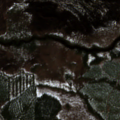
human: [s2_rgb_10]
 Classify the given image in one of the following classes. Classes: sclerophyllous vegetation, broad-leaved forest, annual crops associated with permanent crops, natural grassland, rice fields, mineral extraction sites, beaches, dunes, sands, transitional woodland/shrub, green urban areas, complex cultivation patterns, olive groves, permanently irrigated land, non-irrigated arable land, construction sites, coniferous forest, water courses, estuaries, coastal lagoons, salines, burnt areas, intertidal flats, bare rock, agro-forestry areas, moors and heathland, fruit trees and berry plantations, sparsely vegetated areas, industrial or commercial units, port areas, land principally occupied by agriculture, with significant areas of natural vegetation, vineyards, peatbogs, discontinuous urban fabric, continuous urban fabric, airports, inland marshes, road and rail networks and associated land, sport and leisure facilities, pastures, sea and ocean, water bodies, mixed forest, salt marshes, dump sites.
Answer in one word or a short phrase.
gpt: land principally occupied by agriculture, with significant areas of natural vegetation, coniferous forest, peatbogs